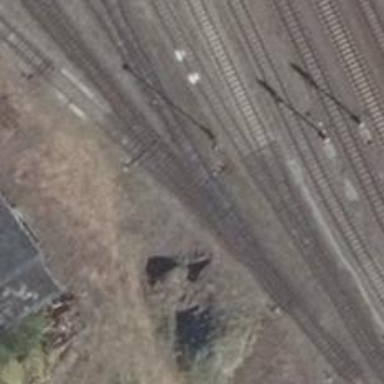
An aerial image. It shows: Railway switch.